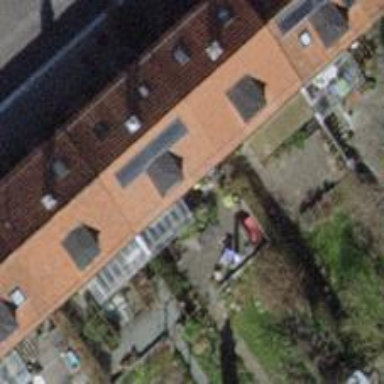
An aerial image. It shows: House with gabled roof made of tile. The roof is oriented across the building.